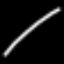
Label: line